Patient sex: F
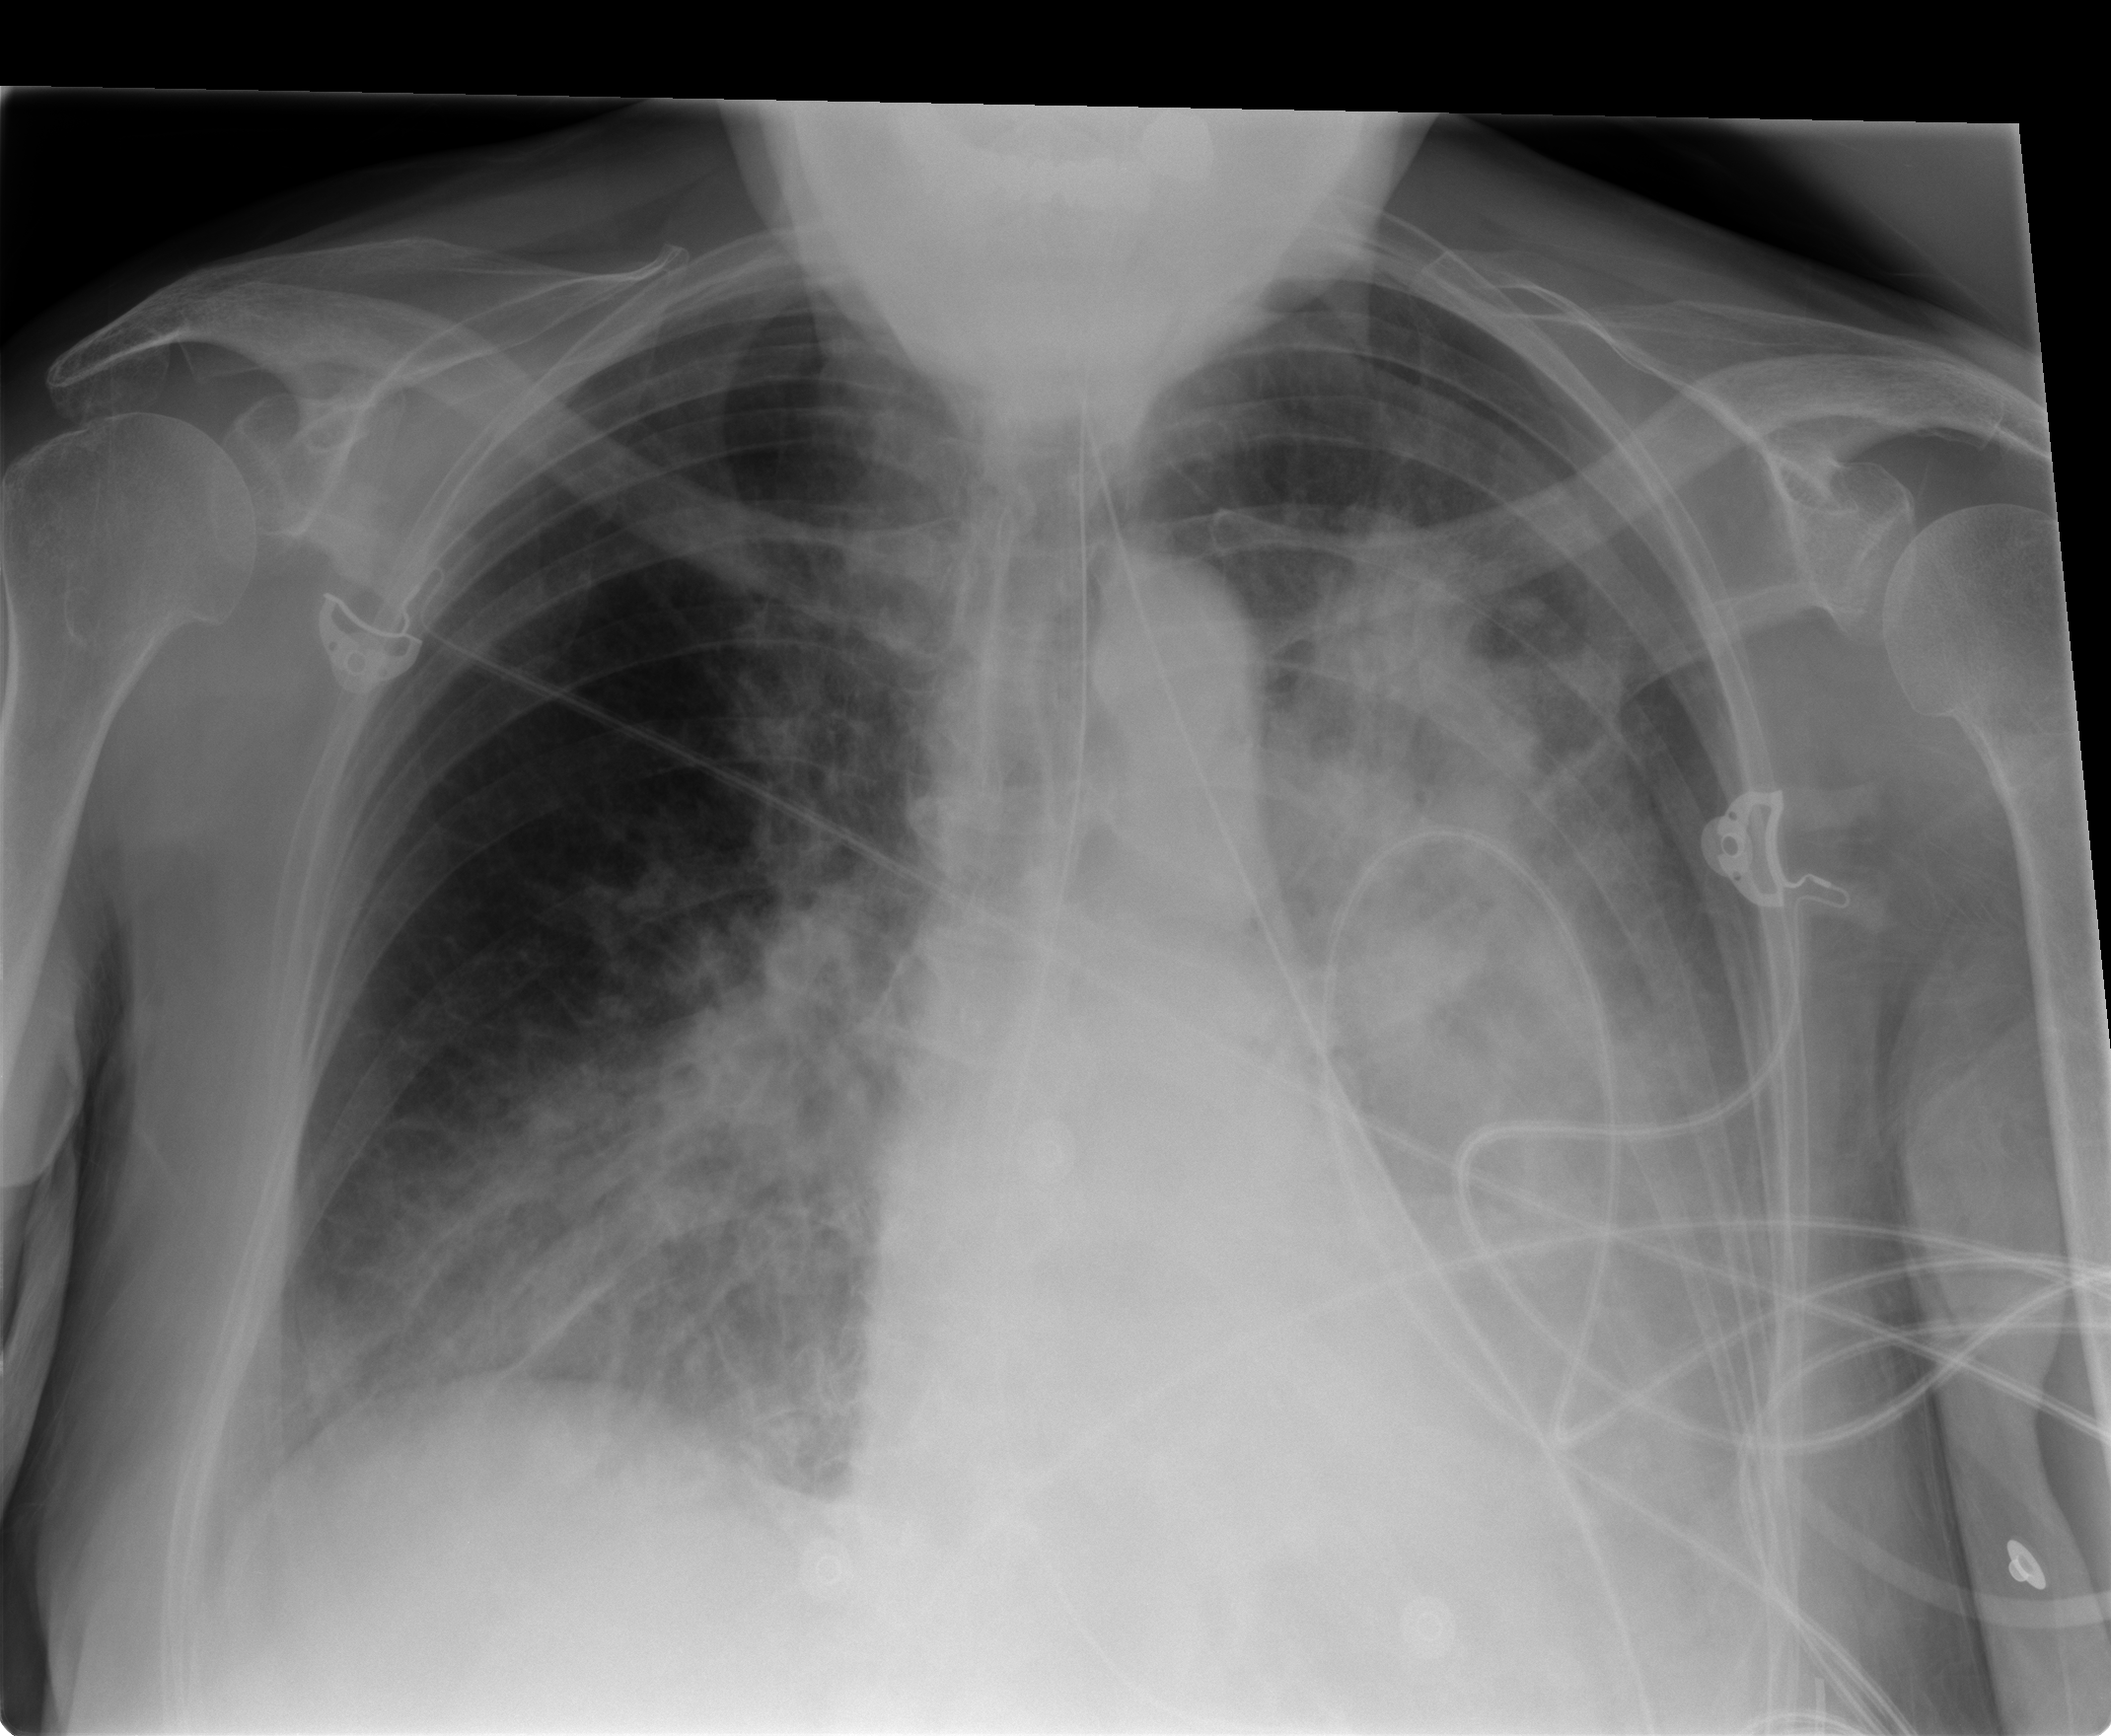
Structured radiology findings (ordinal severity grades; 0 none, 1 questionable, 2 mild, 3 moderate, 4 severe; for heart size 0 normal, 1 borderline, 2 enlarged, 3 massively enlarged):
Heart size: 0
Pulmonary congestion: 2
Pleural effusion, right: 0
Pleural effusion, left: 2
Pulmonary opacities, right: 2
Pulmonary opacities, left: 3
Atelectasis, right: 2
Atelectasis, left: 2